Interaction volume radius: 10 \u00c5
Interaction volume height: 20 \u00c5
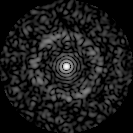
Disorder parameter: 0.8245